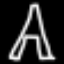
Label: The Eiffel Tower